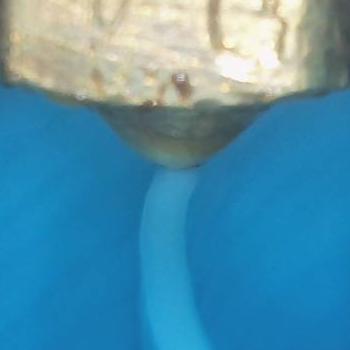
Flow rate: 168%